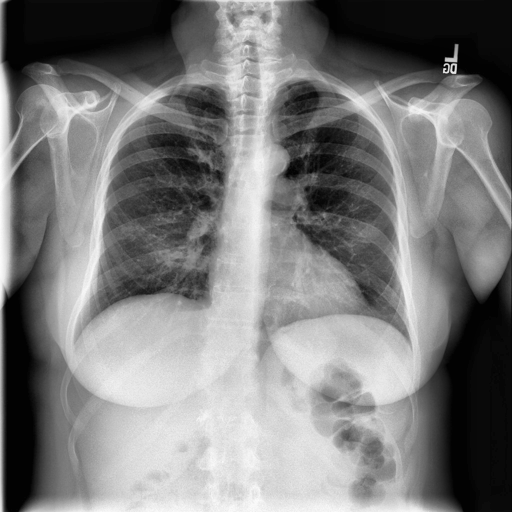
Finding: NORMAL